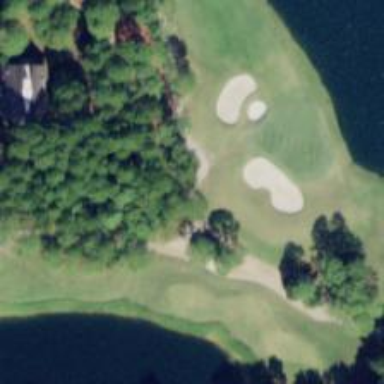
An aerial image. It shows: Path for golf carts.